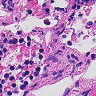
Metastatic tissue present: no